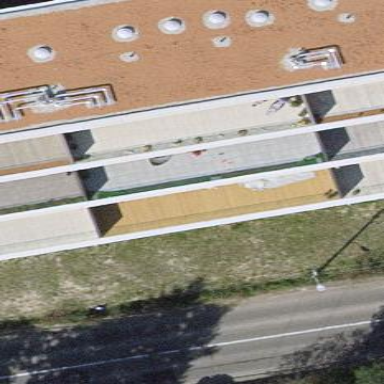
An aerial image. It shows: Image showing building with apartments.